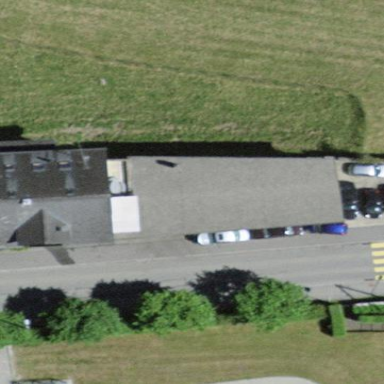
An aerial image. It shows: Residential building.